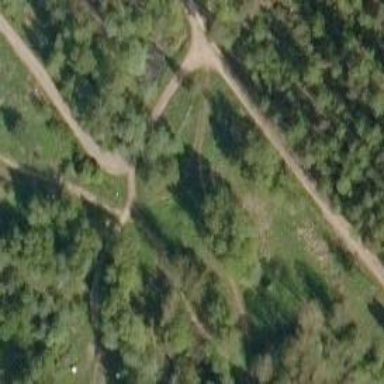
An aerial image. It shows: Disc golf basket.